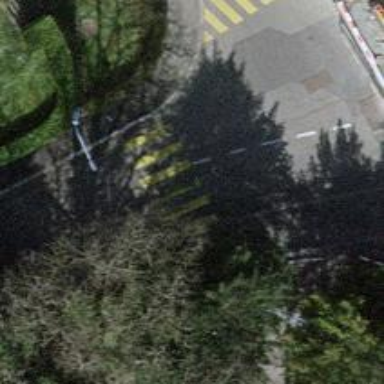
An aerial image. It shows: Kerb barrier.